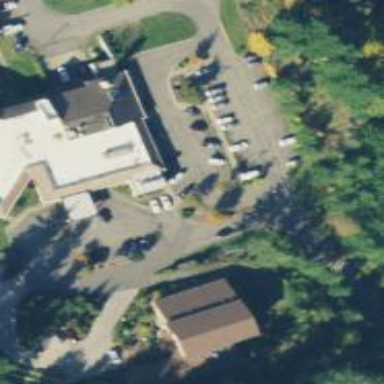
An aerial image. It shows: Clinic.